【题型】填空题　【知识点】平面几何　【难度】hard
如图，某处有一块圆心角为\(\frac{2}{3}\pi\)的扇形绿地\(AOB\)，扇形的半径为20米，\(AB\)是一条原有的人行直路，由于工程建设需要，现要在绿地中建一条直路\(OC\)，以便在图中阴影部分区域分类堆放物料。为了尽量减少对绿地的破坏（不计路宽），则原直路\(AB\)与新直路\(OC\)的交叉点\(D\)到\(O\)的距离为\underline{\quad\quad\quad}米.

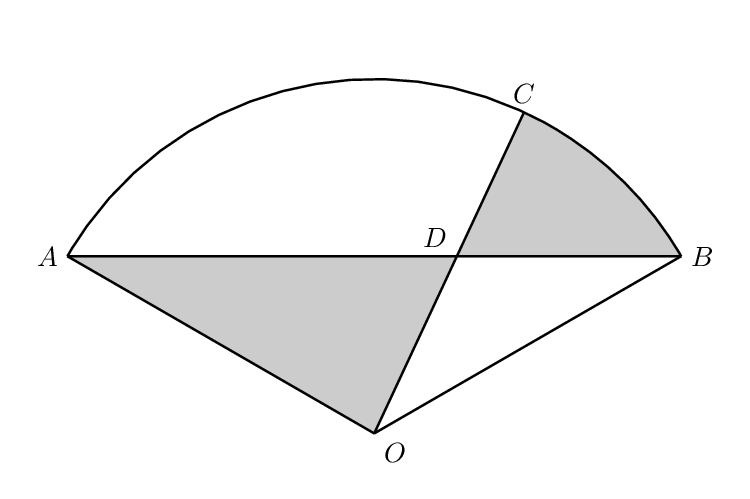
【解答】
【答案】\(10\sqrt{2}\)

【分析】过点\(O\)作\(OH \perp AB\)，设\(\angle BOD = \alpha, BD = m\)，根据正弦定理求得\(m = \frac{20\sin\alpha}{\sin(\alpha+\frac{\pi}{6})}\)，求得阴影的面积为\(S = 200\left(\alpha - \frac{\sin\alpha}{\sin(\alpha+\frac{\pi}{6})}\right) + 100\sqrt{3}\)，令\(f(\alpha) = \alpha - \frac{\sin\alpha}{\sin(\alpha+\frac{\pi}{6})}\)，求得\(f'(\alpha) = 1 - \frac{\frac{1}{2}}{\sin^2(\alpha+\frac{\pi}{6})}\)，得出函数的单调性，得到\(\alpha = \frac{\pi}{12}\)时，\(f(\alpha)\)取得最小值，结合\(\triangle ODH\)为等腰直角三角形，即可求解.

【详解】过点\(O\)作\(OH \perp AB\)垂足为\(H\)，可得\(OH = 10\)，\(AB = 20\sqrt{3}\).

设\(\angle BOD = \alpha, BD = m\)，在\(\triangle BOD\)中，由正弦定理得\(\frac{m}{\sin\alpha} = \frac{OB}{\sin\angle ODB}\).

因为\(\sin\angle ODB = \sin(\alpha + \angle OBD) = \sin\left(\alpha+\frac{\pi}{6}\right)\)，所以\(m = \frac{20\sin\alpha}{\sin(\alpha+\frac{\pi}{6})}\)。

又由阴影部分的面积：
\[
\begin{aligned}
S &= S_{\text{扇形}OBC} - S_{\triangle OBD} + S_{\triangle OAD} = \frac{1}{2}\alpha \times (20)^2 - \frac{1}{2}m \times 10 + \frac{1}{2}(20\sqrt{3} - m) \times 10 =200\alpha + 100\sqrt{3} - 10m \\
&= 200\alpha + 100\sqrt{3} - \frac{200\sin\alpha}{\sin(\alpha+\frac{\pi}{6})} = 200\left(\alpha - \frac{\sin\alpha}{\sin(\alpha+\frac{\pi}{6})}\right) + 100\sqrt{3},\text{其中},0 < \alpha \leq \frac{\pi}{2}.
\end{aligned}
\]

令\(f(\alpha) = \alpha - \frac{\sin\alpha}{\sin(\alpha+\frac{\pi}{6})}, 0 < \alpha \leq \frac{\pi}{2}\)，

可得
\[
\begin{aligned}
f'(\alpha) &= 1 - \frac{\cos\alpha\sin(\alpha+\frac{\pi}{6}) - \sin\alpha\cos(\alpha+\frac{\pi}{6})}{\sin^2(\alpha+\frac{\pi}{6})} = 1 - \frac{\frac{1}{2}}{\sin^2(\alpha+\frac{\pi}{6})}.
\end{aligned}
\]

令\(f'(\alpha) = 0\)，可得\(\sin\left(\alpha+\frac{\pi}{6}\right) = \frac{\sqrt{2}}{2}\)，解得\(\alpha = \frac{\pi}{12}\).

当\(0 < \alpha < \frac{\pi}{12}\)时，\(f'(\alpha) < 0\)；当\(\frac{\pi}{12} < \alpha < \frac{\pi}{2}\)时，\(f'(\alpha) > 0\)，

所以\(f(\alpha)\)在\((0,\frac{\pi}{12})\)上单调递减，在\((\frac{\pi}{12},\frac{\pi}{2})\)上单调递增.

当\(\alpha = \frac{\pi}{12}\)时，函数\(f(\alpha)\)取得最小值，则\(\angle DOH = \frac{\pi}{4}\)，所以\(\triangle ODH\)为等腰直角三角形.

因为\(|OH| = 10\)，所以\(|OD| = 10\sqrt{2}\).

故答案为：\(10\sqrt{2}\).

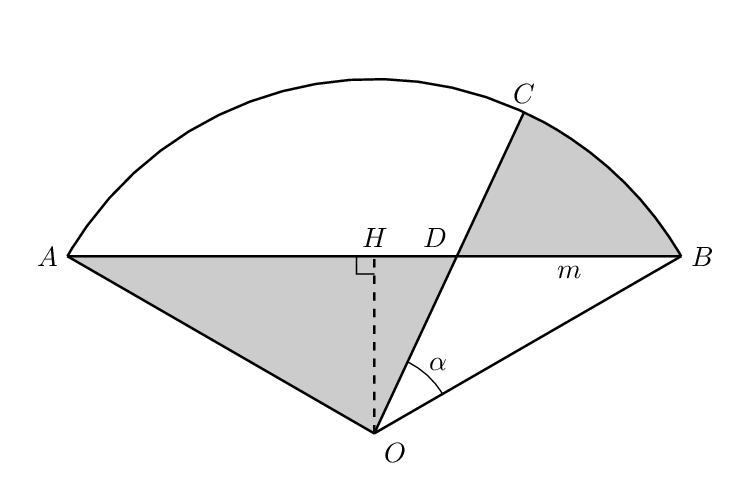